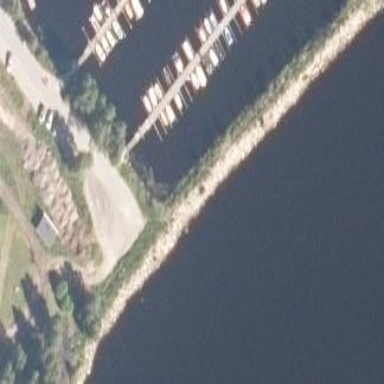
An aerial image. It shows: Breakwater structure.